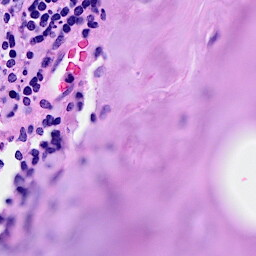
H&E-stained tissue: Breast